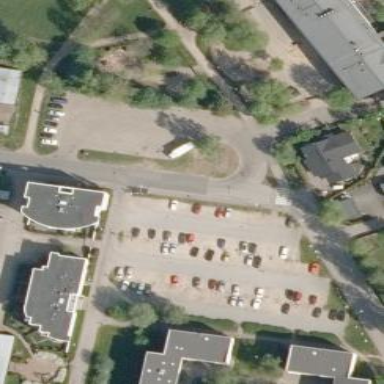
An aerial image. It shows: Paved parking area.